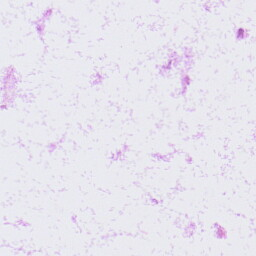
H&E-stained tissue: LymphNode